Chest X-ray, AP view. Patient: 1 years old, sex M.
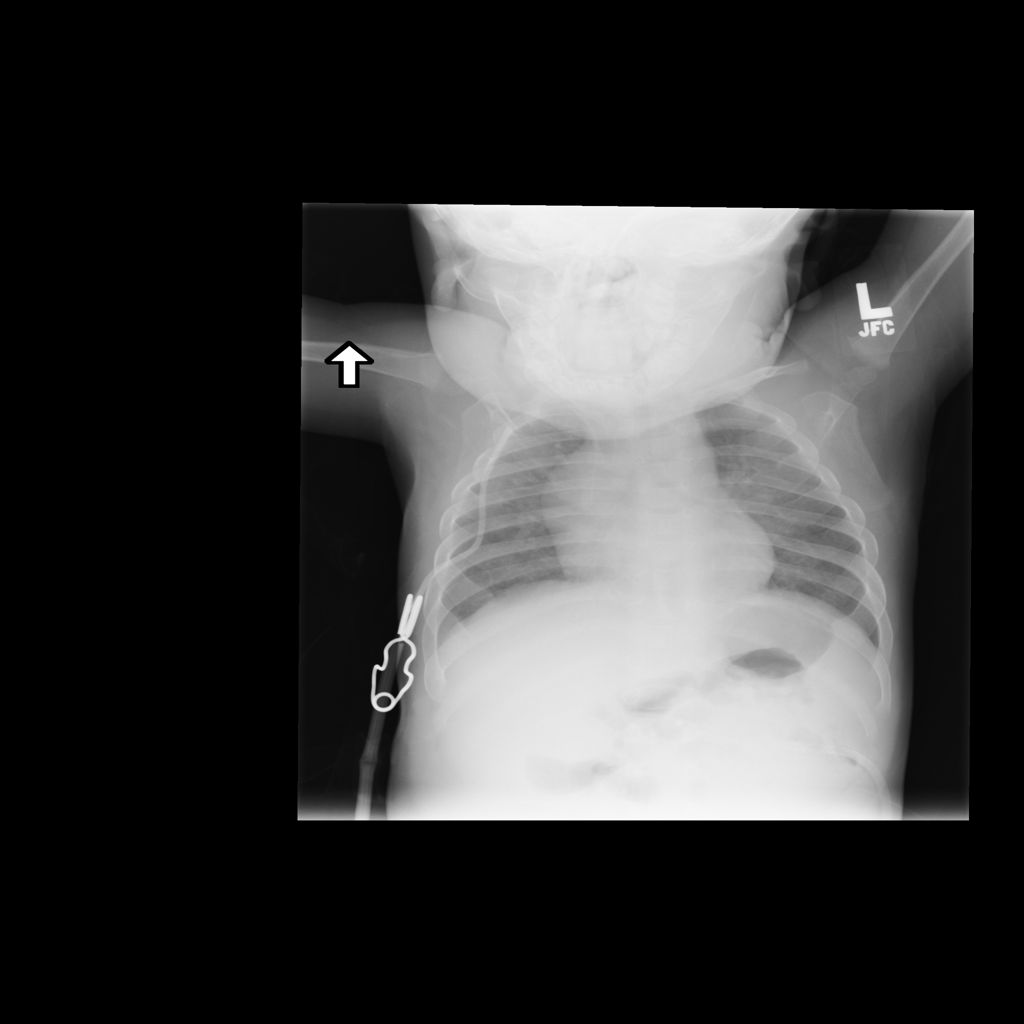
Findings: No Finding